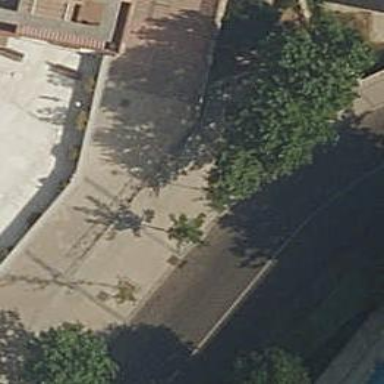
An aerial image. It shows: Footway surfaced with paving stones.